Interaction volume radius: 10 \u00c5
Interaction volume height: 15 \u00c5
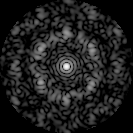
Disorder parameter: 0.6833